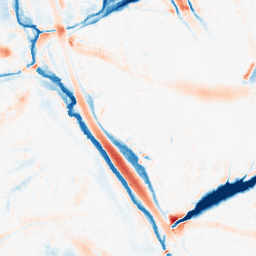
Category: morphological
Decomposition family: morphological_ellipse
Decomposition parameters: operation: average
width: 30
height: 30
Upsampling method: bicubic
Upsampling parameters: scale: 2
Upsampling scale: 2